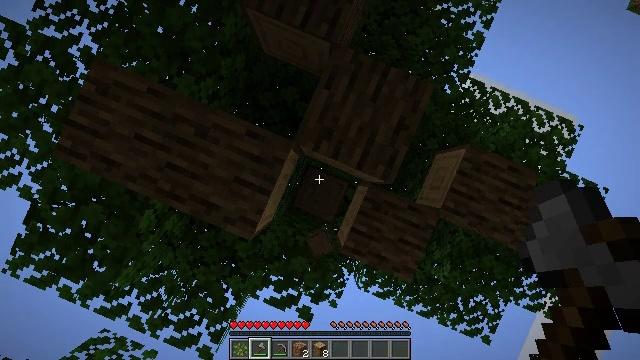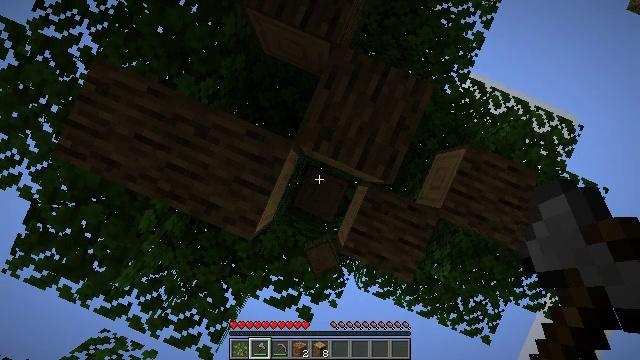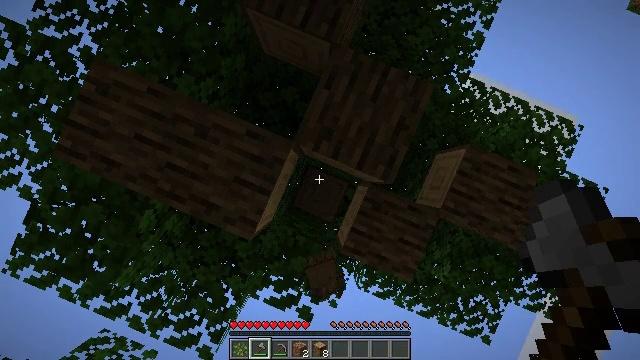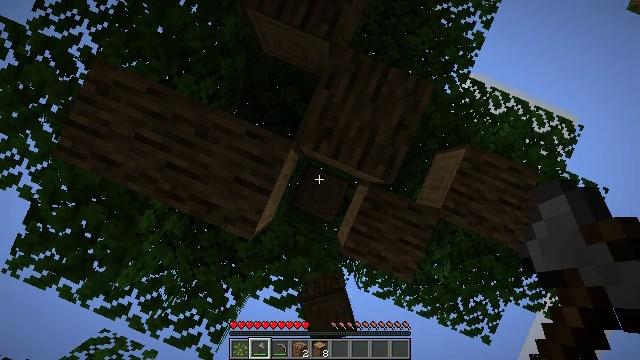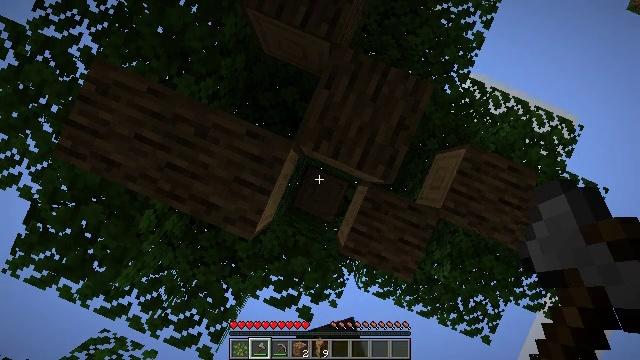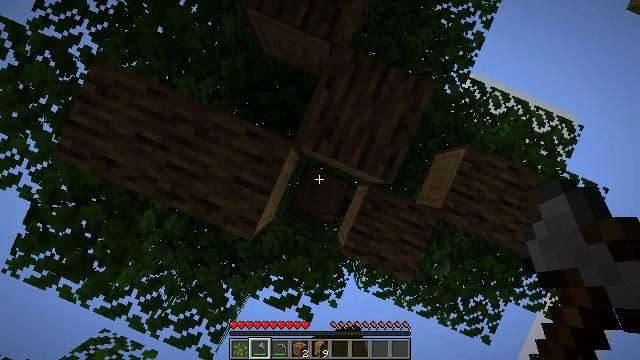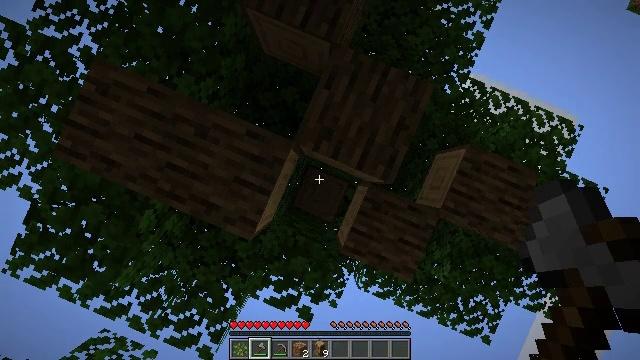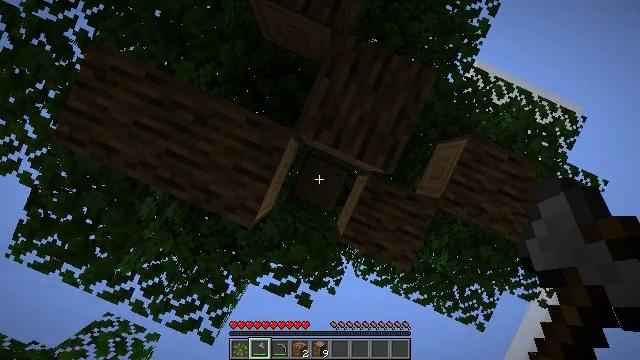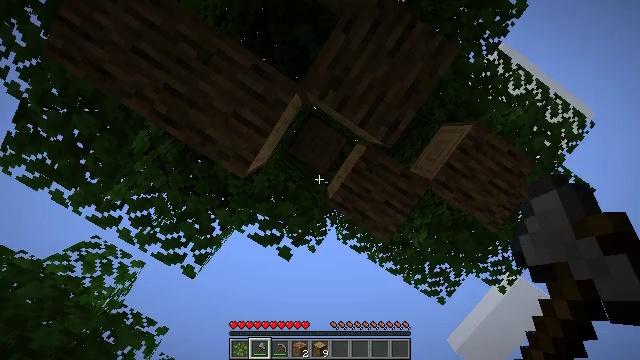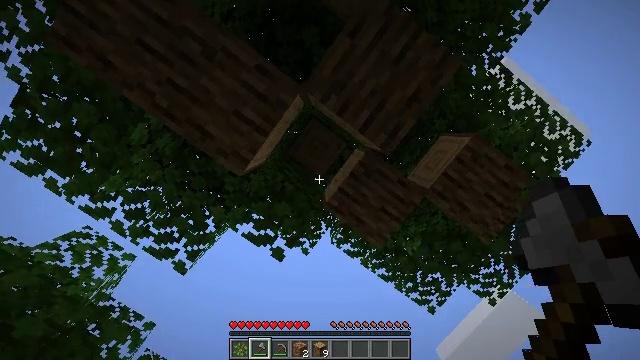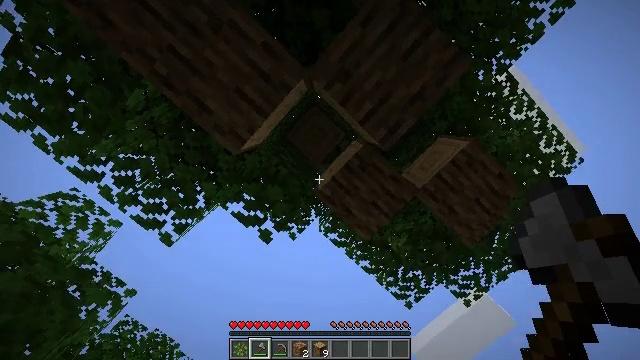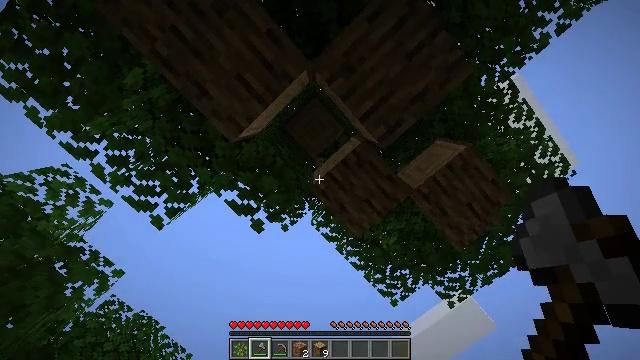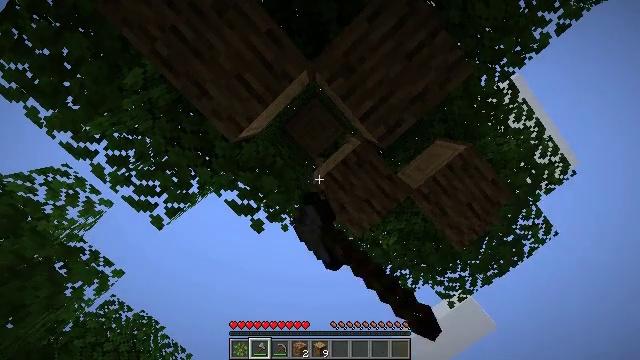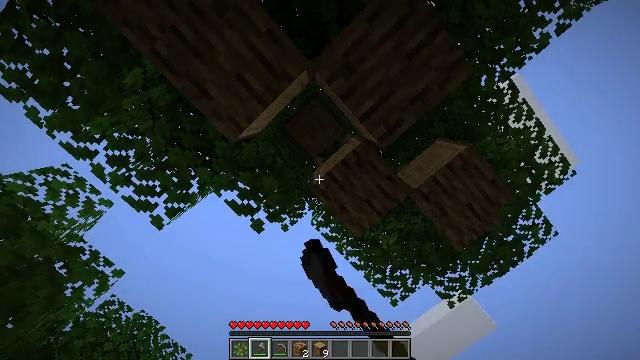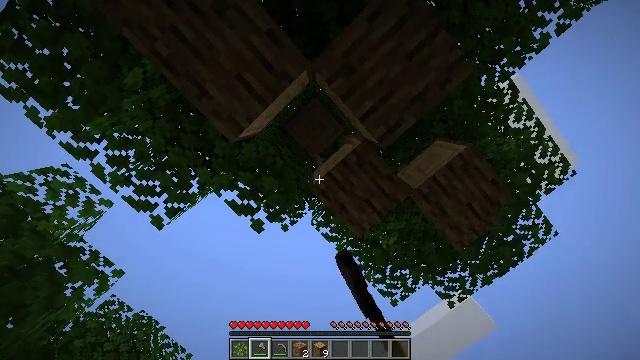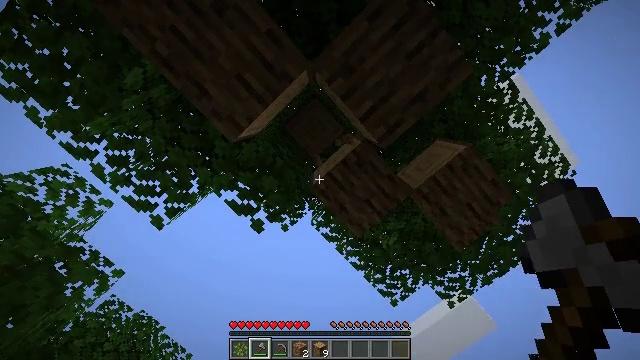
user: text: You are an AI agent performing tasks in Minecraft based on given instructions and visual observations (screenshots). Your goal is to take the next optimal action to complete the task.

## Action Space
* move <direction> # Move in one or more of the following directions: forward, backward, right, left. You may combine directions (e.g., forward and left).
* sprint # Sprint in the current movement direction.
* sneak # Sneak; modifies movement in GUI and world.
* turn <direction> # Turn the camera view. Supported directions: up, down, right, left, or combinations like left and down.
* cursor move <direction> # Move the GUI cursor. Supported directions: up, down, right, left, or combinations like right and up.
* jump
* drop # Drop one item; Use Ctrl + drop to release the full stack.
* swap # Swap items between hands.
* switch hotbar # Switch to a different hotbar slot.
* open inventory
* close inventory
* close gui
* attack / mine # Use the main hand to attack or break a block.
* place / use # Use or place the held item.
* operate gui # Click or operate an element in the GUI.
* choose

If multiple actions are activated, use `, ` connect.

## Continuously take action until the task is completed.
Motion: motion action
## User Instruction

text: Trim the tree by mining oak leaves.
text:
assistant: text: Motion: attack / mine
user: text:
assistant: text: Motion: attack / mine
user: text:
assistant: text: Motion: attack / mine
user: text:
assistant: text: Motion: attack / mine
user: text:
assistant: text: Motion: attack / mine
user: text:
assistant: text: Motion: attack / mine
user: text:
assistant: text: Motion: turn down, attack / mine
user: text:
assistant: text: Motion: turn right and down, attack / mine
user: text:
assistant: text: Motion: turn right, attack / mine
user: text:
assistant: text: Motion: turn right and down, attack / mine
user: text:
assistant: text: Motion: turn right and down, attack / mine
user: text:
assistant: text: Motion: attack / mine
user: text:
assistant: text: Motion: attack / mine
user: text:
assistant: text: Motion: attack / mine
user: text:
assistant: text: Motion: attack / mine
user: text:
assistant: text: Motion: attack / mine
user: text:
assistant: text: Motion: attack / mine
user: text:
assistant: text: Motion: attack / mine
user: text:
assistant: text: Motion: turn right and down, attack / mine
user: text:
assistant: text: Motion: turn right and down, attack / mine
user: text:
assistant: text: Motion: turn right and down, attack / mine
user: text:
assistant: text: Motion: turn right, attack / mine
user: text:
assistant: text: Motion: attack / mine
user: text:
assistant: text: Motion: attack / mine
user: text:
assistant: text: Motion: attack / mine
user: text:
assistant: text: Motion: attack / mine
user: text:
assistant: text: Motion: attack / mine
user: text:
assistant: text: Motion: attack / mine
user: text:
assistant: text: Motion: attack / mine
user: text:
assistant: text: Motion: attack / mine